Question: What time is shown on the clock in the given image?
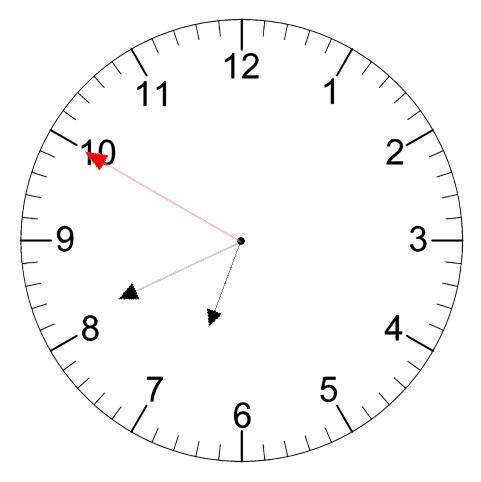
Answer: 06:40:50